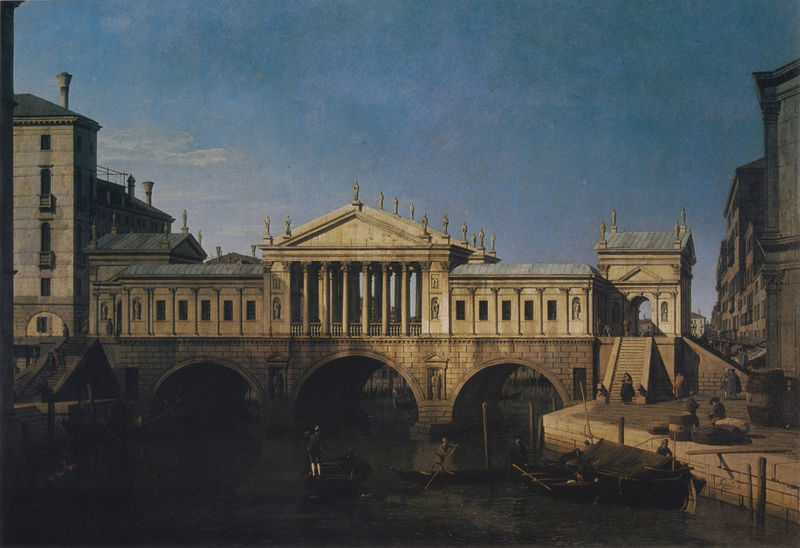
Titel: Capriccio: a Palladian Design for the Rialto Bridge
Künstler: Canaletto (Antonio Canal)
Standort: (Großbritannien)
Institution: Royal Collection
Schlagwörter: blau, dunkel, gemälde, himmel, mann, schatten, wasser, weiß, wolken, fluss, frauen, grün, menschen, ocker, sand, sitzen, stadt, ufer, braun, fenster, frau, grau, hell, holz, licht, marmor, männer, schwarz, säule, säulen, dach, gebäude, haus, rot, wolke, beige, leute, architektur, mensch, stehen, stein, öl, bach, häuser, pfähle, brücke, kanal, sonne, figur, händler, klassizismus, personen, england, renaissance, boot, boote, kahn, kamin, kamine, ruder, schornstein, turm, skulptur, statue, balkon, schiff, schiffe, düster, bogen, fassade, fassaden, italien, vedute, venedig, stab, fischer, schiffer, dächer, giebel, mauer, schornsteine, ziegel, pilaster, arbeiter, figuren, hafen, ladung, ladung löschen, lastkähne, anleger, hafenmauer, kai, kaimauer, pier, treppe, treppen, ruderboot, ruderer, aufgang, geländer, stufen, plastik, besch, kühle, tor, balkone, bögen, strümpfe, fugen, treppenstufen, balustrade, fischerboot, fischerboote, stelzen, fass, entwurf, rom, kapitell, dreiecksgiebel, skulpturen, stäbe, statuen, floss, antik, griechisch, rundbögen, strenge, sfumato, tempel, fässer, stange, basis, london, korinthisch, laubengang, klassik, phantasie, dunken, anlegestelle, römisch, klassisch, standbilder, ablagen, brückenbogen, säulengang, ware, fischen, gibel, tympanon, nischen, ädikula, attika, lasten, silo, sittenbild, gemauert, wandelhalle, distanz, ädikulen, konchen, staken, canale grande, gondel, gondeln, gondoliere, gondolieri, morgenstimmung, überdacht, waren, barke, plane, rialto, brückenhaus, ausgewogenheit, fihuren, kanale grande, überbauung, anlieger, ölgemalde, brüchenhaus, kaianlage, klassizismuss, fedute, architekturbild